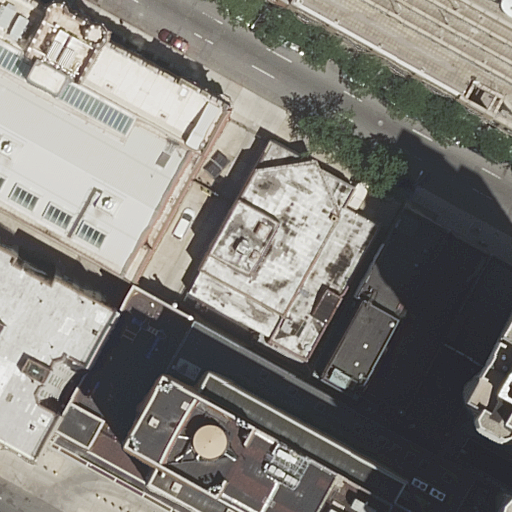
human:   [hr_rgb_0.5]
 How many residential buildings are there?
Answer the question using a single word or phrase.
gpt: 10

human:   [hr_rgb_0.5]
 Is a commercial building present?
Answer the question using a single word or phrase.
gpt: no

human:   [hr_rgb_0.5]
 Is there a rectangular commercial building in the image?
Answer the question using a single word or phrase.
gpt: no

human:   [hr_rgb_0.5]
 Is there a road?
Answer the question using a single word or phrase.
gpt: yes

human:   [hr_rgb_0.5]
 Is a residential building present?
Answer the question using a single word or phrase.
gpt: yes

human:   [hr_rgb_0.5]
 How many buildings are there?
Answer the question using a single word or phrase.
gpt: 10

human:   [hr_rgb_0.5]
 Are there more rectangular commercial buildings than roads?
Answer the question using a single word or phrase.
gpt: no

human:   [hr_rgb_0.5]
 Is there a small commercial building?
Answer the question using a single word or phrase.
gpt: no

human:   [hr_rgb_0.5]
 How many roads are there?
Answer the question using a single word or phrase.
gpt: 2

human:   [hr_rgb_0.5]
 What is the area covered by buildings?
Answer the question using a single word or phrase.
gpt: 6887m2

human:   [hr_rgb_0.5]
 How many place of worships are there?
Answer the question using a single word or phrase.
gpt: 1

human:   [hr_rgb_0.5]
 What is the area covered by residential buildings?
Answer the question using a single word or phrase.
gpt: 6887m2

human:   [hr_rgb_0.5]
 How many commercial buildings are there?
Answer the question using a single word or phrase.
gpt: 0

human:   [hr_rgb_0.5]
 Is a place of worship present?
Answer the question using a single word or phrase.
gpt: yes

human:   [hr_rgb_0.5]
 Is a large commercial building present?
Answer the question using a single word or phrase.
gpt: no

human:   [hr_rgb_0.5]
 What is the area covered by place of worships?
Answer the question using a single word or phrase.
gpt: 911m2

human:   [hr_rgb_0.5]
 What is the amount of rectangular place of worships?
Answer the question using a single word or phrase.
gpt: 0

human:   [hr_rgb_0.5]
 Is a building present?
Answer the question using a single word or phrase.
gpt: yes

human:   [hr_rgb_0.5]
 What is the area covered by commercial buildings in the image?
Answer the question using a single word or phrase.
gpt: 0m2

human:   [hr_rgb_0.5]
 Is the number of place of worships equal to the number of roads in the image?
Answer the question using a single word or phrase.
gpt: no

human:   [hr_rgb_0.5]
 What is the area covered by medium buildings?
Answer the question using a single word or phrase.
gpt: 1208m2

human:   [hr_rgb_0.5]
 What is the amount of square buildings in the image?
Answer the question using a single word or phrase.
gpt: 0

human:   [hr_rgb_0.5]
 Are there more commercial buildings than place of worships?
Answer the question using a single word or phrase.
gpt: no

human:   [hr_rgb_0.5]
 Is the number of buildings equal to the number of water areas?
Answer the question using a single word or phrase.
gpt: no

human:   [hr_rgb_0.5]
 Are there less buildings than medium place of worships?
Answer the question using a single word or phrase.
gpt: no

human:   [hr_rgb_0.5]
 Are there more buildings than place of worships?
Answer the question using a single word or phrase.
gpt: yes

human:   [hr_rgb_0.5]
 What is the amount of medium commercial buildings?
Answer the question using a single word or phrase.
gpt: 0

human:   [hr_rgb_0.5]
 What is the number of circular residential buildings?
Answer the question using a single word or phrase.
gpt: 0

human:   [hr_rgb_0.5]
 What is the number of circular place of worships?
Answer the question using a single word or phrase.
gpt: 0

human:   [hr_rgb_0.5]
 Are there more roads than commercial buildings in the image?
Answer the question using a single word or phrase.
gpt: yes

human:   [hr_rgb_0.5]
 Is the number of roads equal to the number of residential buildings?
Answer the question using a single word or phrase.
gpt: no

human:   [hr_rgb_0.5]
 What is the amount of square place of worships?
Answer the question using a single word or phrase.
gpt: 0

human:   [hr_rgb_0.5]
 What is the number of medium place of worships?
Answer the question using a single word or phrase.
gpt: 0

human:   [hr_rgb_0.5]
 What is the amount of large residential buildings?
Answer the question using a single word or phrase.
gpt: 5

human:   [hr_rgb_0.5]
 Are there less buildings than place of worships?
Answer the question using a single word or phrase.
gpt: no

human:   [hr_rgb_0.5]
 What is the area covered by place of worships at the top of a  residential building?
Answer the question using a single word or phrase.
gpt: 911m2

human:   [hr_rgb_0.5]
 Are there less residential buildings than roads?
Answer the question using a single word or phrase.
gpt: no

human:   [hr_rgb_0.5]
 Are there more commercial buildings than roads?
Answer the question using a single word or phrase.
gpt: no

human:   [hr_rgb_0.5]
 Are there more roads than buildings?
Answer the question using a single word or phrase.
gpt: no

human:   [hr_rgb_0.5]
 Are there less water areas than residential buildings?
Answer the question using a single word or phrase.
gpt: yes

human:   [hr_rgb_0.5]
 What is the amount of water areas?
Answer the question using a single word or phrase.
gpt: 0

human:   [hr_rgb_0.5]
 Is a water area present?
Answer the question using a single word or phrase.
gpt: no

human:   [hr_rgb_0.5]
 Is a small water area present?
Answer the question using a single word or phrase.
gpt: no

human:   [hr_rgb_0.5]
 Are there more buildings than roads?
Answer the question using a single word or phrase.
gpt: yes

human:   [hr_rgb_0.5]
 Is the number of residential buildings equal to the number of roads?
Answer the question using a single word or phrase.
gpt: no

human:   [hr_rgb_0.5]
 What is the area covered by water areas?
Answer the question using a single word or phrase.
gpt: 0m2

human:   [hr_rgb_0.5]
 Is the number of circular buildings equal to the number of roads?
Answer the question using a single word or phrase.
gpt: no

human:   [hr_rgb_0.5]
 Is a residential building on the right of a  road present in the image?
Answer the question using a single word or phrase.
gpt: yes

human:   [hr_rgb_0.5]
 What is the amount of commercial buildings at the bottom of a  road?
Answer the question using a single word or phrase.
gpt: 0

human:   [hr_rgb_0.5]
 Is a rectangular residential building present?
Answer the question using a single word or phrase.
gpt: yes

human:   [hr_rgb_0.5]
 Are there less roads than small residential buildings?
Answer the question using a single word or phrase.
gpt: no

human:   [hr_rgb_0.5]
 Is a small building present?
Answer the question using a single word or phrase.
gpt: yes

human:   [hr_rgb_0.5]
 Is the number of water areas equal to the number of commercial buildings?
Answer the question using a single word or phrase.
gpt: yes

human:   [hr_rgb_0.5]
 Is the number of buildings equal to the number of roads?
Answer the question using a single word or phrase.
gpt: no

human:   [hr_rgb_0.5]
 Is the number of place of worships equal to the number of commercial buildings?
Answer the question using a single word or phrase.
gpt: no

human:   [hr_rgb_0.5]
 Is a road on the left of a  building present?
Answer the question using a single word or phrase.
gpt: yes

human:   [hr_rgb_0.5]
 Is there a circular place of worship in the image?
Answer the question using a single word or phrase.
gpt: no

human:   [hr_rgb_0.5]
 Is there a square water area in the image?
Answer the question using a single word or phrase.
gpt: no

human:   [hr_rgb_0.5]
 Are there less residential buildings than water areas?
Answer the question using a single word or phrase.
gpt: no

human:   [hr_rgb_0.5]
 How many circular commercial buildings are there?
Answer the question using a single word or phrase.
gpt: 0

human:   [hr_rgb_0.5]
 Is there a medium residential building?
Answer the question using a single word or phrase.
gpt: yes

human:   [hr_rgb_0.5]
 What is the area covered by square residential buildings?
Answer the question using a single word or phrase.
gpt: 0m2

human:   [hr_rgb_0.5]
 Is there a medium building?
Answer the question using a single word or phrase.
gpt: yes

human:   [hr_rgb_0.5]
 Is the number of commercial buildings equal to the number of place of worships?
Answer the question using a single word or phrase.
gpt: no